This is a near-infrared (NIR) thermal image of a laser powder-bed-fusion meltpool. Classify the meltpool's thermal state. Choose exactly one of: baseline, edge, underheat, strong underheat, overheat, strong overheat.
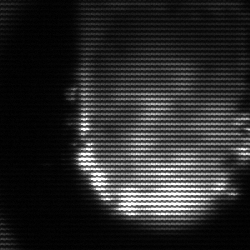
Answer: baseline